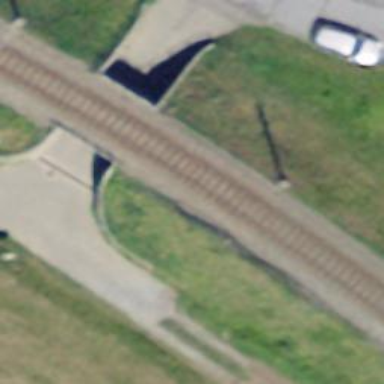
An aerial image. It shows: Bridge over electrified railway with contact lines.